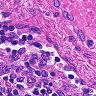
Metastatic tissue present: no